Aerial crown-view tile of a tropical tree (Barro Colorado Island, Panama), acquired 20240918:
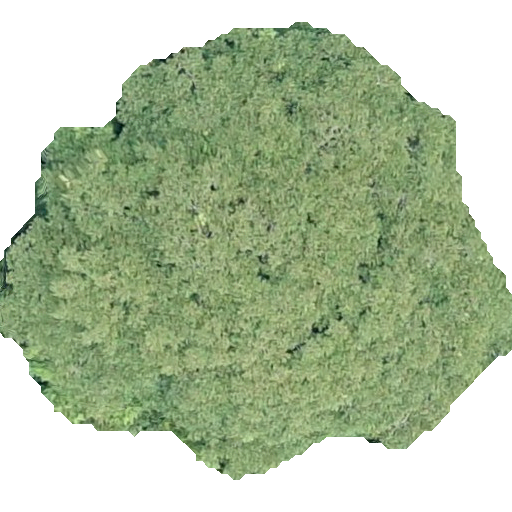
Species: Dipteryx oleifera
GBIF accepted scientific name: Dipteryx oleifera
Crown area: 259.146 m²